Field crop: maize
Growth stage: 1
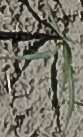
Species: sorghum